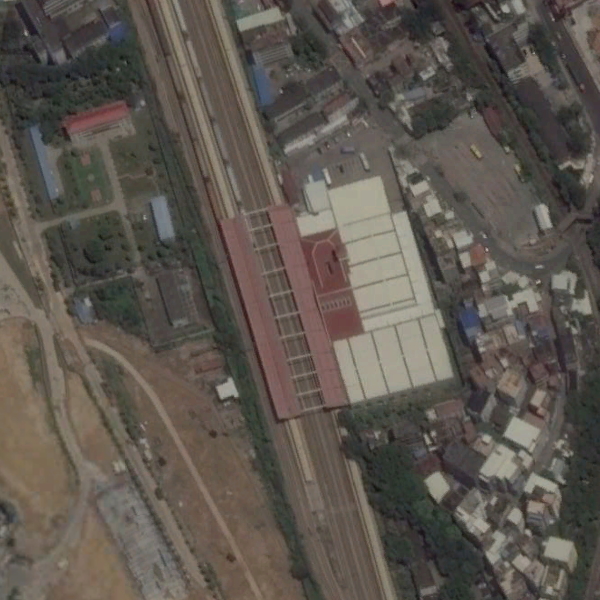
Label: RailwayStation